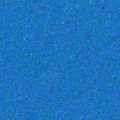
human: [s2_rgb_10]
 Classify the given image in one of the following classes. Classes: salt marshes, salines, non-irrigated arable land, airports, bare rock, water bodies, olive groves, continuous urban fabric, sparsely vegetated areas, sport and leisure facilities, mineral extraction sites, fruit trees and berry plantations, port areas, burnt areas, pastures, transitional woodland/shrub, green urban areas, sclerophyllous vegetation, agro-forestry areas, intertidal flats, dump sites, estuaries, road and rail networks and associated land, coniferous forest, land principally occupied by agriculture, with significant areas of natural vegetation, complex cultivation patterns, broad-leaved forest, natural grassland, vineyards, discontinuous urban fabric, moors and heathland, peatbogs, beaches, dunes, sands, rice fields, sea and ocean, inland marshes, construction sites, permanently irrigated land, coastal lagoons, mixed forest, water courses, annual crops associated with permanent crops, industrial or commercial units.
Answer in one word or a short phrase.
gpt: sea and ocean